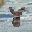
Label: 8